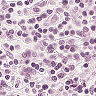
Metastatic tissue present: no